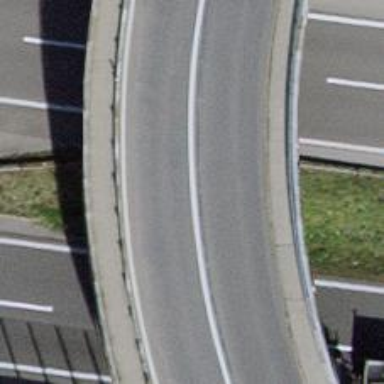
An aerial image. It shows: Bridge with asphalt surface over primary highway. There is designated cycle lane on the bridge.